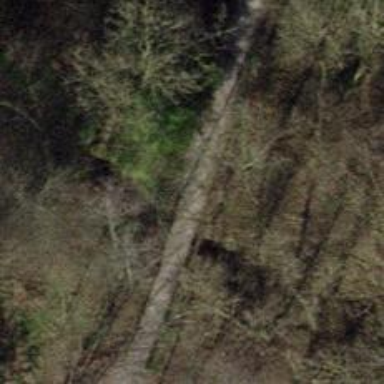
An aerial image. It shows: Footway on bridge.